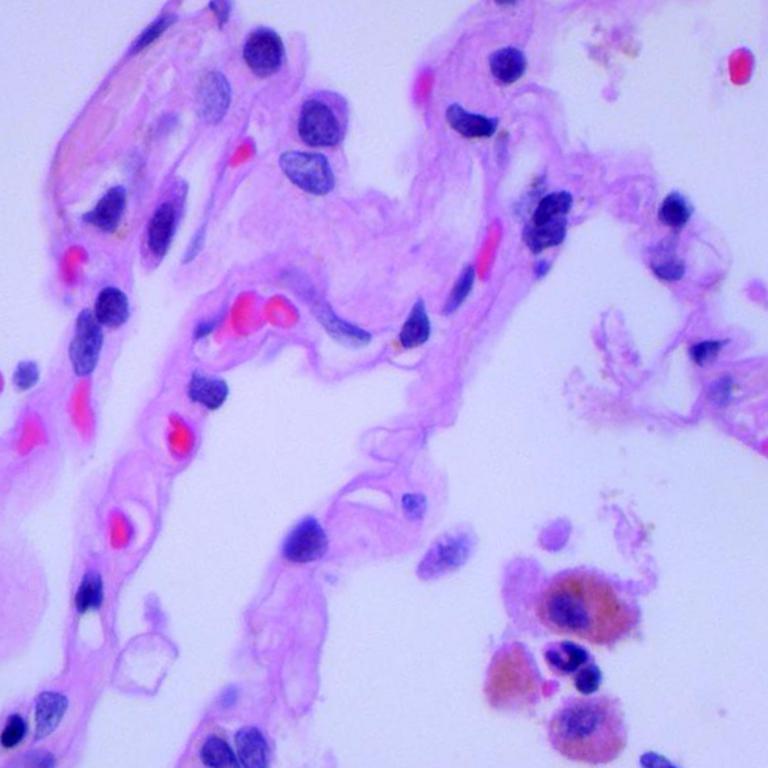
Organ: lung
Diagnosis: benign